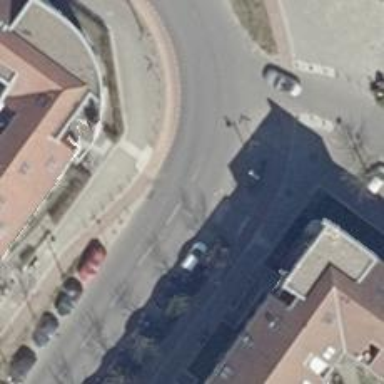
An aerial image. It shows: Tertiary road with asphalt surface. There are separate sidewalks on both sides.